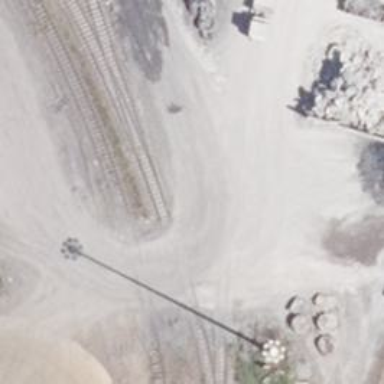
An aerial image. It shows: Railway switch.